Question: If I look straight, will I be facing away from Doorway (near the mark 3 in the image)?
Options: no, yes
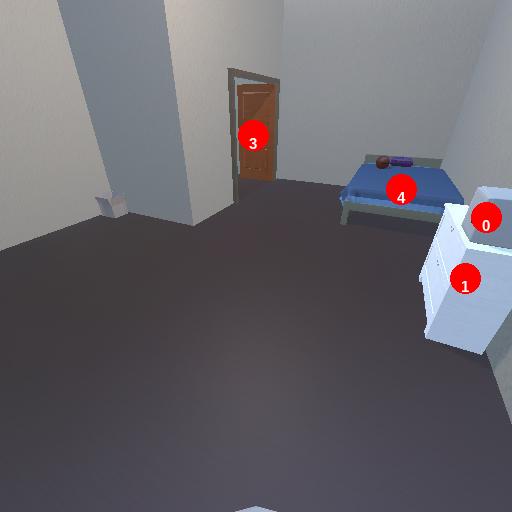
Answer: no